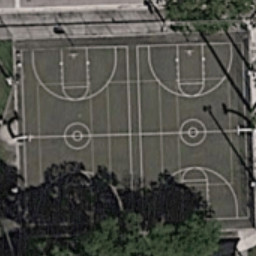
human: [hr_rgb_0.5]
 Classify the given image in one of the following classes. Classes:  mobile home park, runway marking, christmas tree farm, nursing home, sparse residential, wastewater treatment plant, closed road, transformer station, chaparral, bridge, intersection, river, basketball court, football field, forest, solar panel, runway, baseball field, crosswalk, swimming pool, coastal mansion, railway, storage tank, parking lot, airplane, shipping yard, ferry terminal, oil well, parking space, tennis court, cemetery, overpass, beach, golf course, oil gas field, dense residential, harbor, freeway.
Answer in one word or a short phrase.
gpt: basketball court